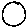
Label: circle